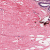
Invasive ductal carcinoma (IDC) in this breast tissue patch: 0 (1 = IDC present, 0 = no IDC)